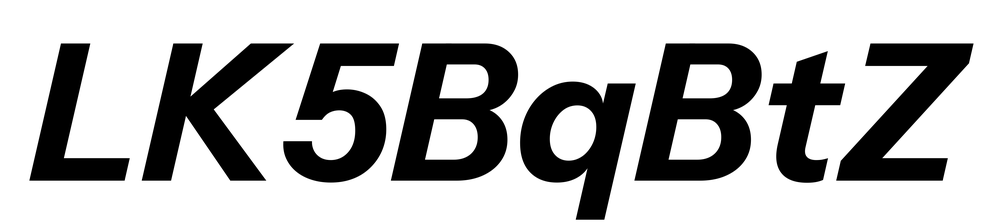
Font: InstrumentSans-Italic_Bold_Italic